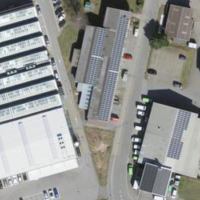
EUNIS habitat code: 54
Species observed at this site:
Aphantopus hyperantus
Vaccinium myrtillus
Sambucus racemosa
Sambucus nigra
Trifolium pratense
Pilosella officinarum
Stictoleptura rubra
Rosa californica
Cryptops hortensis
Porcellio scaber
Chrysosplenium alternifolium
Allium schoenoprasum
Thanasimus formicarius
Tussilago farfara
Fragaria vesca
Vicia sylvatica
Geum montanum
Bombus terrestris
Erebia ligea
Alopecurus pratensis
Ajuga reptans
Calliphora vicina
Papaver rhoeas